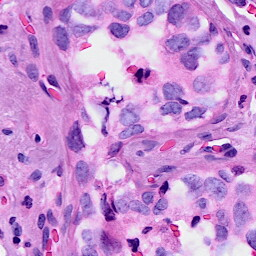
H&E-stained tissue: Breast